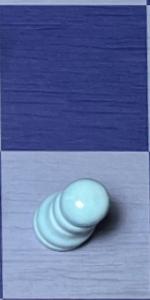
Label: Pawn_White